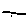
Label: line